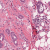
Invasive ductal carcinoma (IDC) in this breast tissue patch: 1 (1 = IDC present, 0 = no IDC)